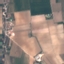
Land use / land cover class: PermanentCrop